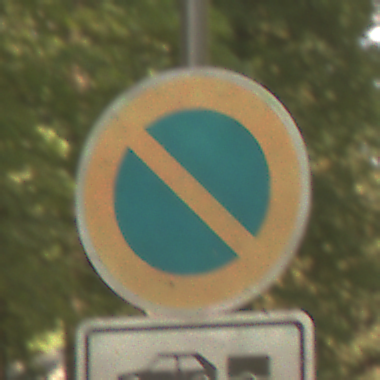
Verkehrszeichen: EingeschraenktesHalteverbot
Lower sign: MehrspurigeFahrzeuge4
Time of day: Midday
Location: Outdoor (Nature)
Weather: PartlyCloudy
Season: NotSpecified
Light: Natural